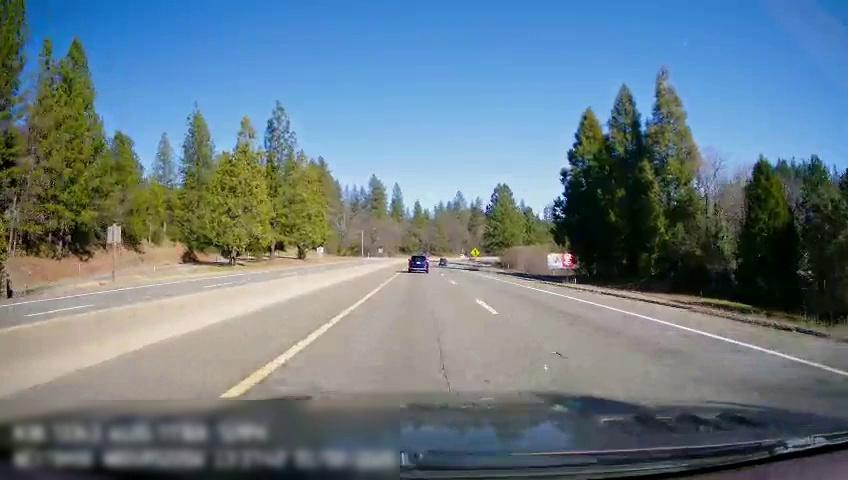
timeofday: Day
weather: Sunny
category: Drivable Space
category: Drivable Space
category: Vehicles | SUV
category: Lanes | Current Lane
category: Lanes | Current Lane
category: Lanes | Alternate Lane
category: Lanes | Opposite Lane
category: Lanes | Opposite Lane
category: Traffic | Signs